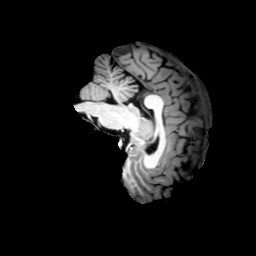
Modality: T1w
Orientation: sagittal
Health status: ill
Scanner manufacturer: siemens
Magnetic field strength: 3 T
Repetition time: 2 s
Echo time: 0.00303 s